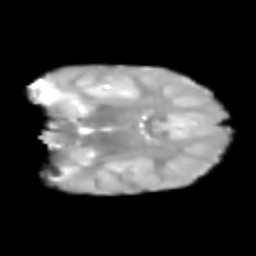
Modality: T2w
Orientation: coronal
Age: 6
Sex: male
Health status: healthy